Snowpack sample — Rabbit Ears Pass, Jackson County, Colorado, USA (12/17/25, 1:08 PM MST)
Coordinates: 40.387, -106.625
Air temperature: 34 °F
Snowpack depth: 46 cm
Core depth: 20 cm
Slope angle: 6°, slope face: 165°
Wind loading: medium
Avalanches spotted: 0
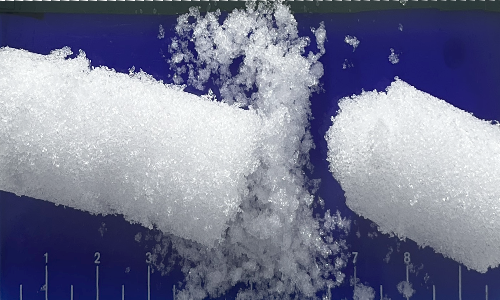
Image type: core
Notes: No avalanches spotted nearby, although collected in a meadowy area with minimal risk on this face of the pass.